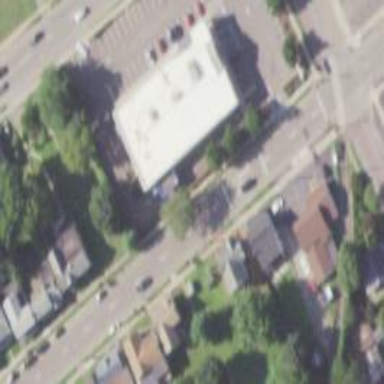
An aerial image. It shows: Pharmacy providing healthcare services.